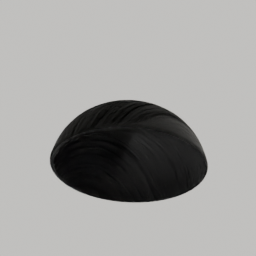
Label: tools